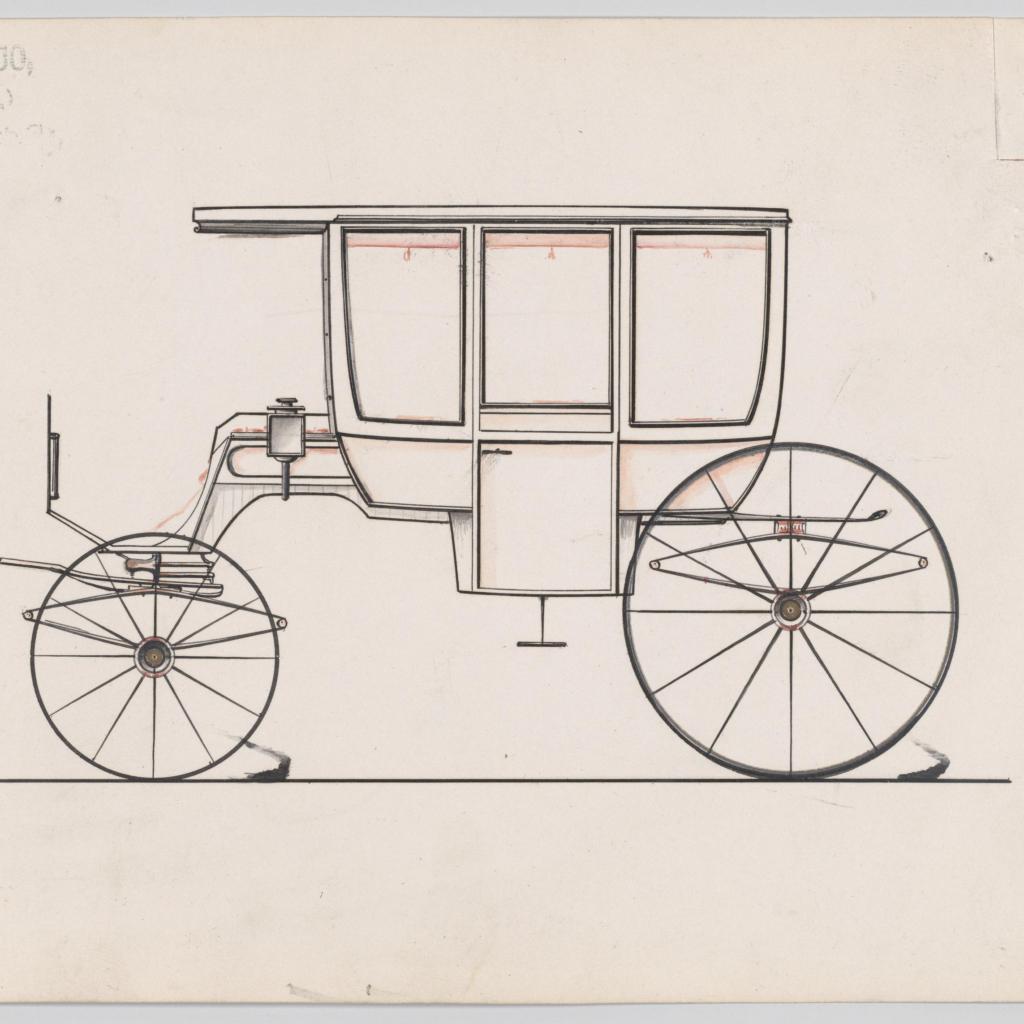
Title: Coach Rockaway #3158
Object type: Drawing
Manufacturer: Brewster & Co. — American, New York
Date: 1875
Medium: Graphite and red crayon, linen tape adhered to left edge, and perforations for binding
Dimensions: Sheet: 18 1/4 × 11 1/2 in. (46.4 × 29.2 cm)
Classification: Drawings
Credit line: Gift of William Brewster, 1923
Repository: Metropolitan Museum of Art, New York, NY